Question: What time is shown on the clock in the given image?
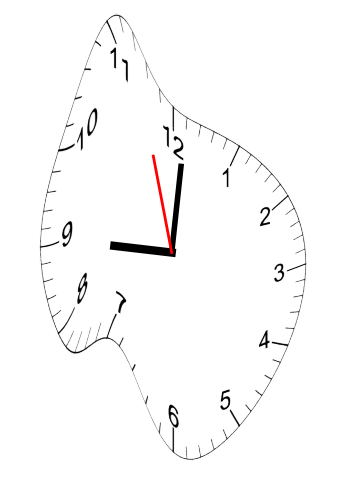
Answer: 09:00:57